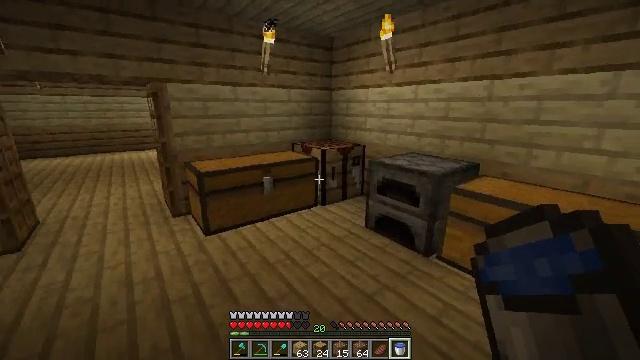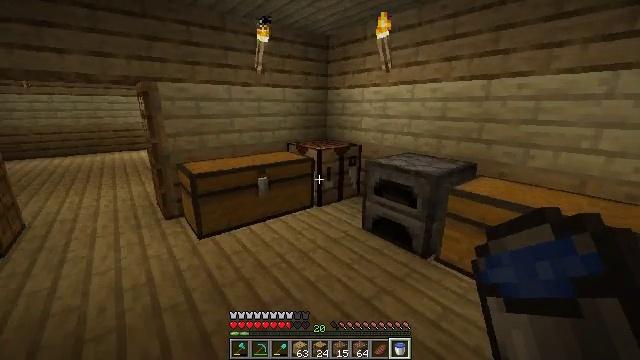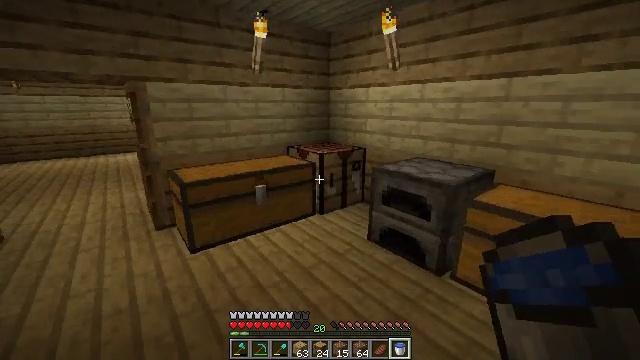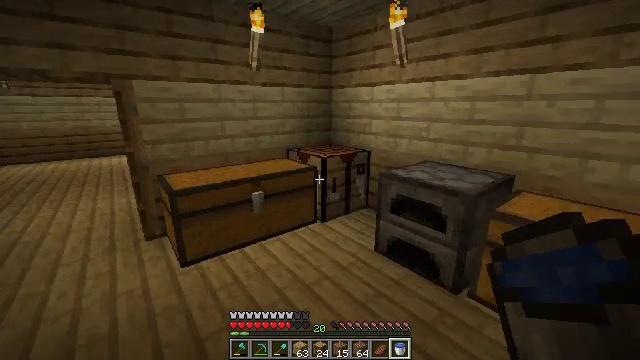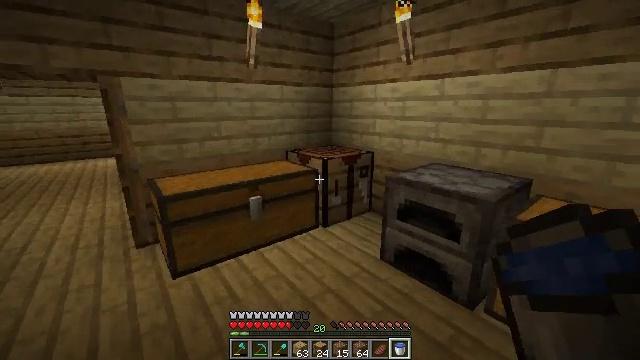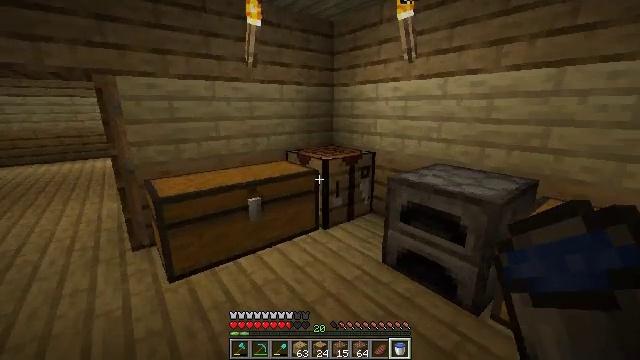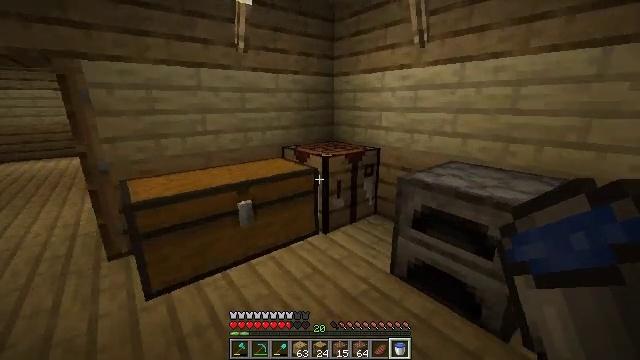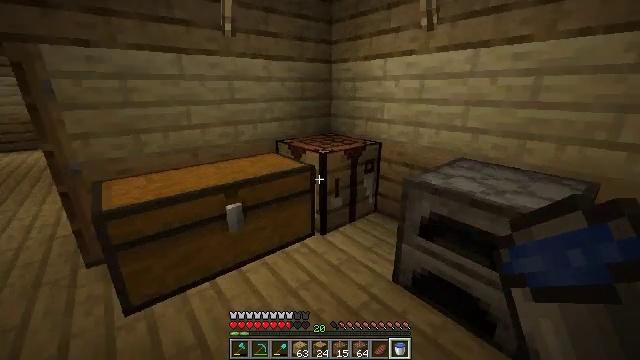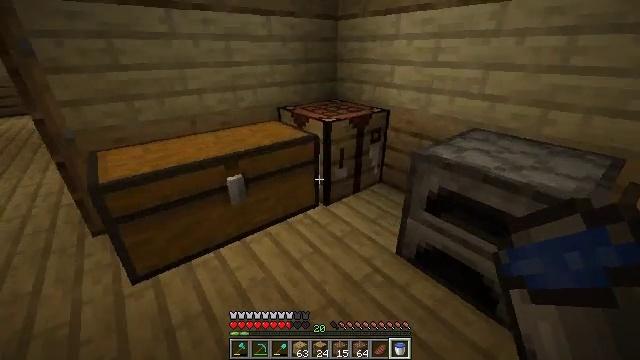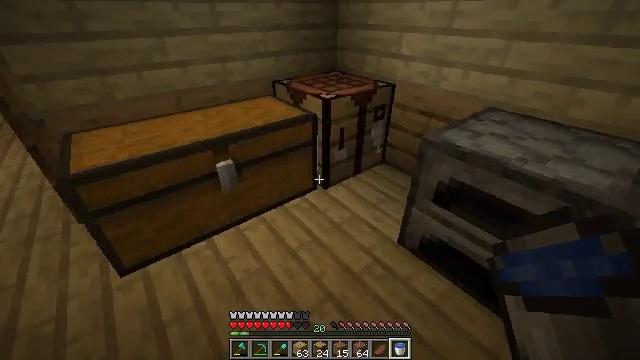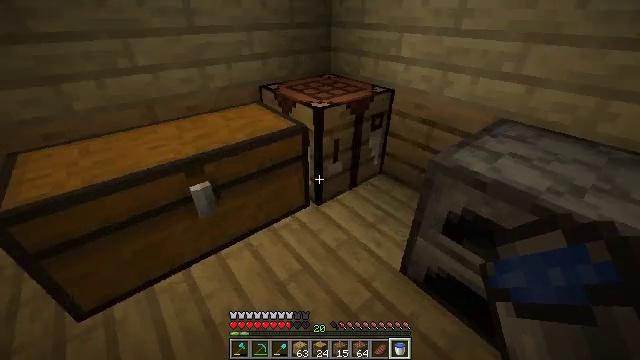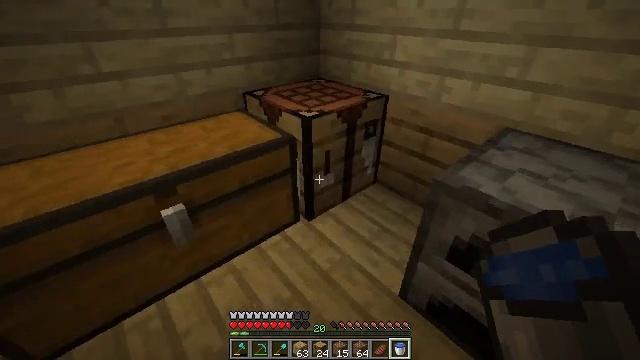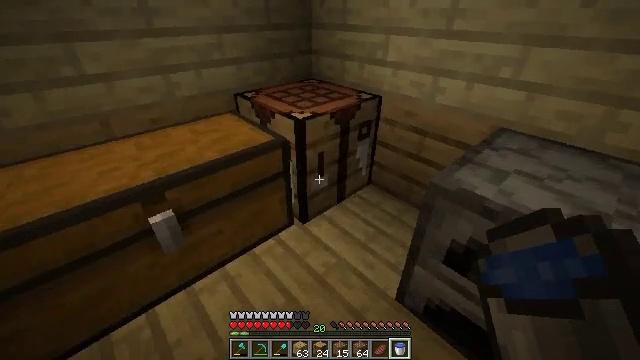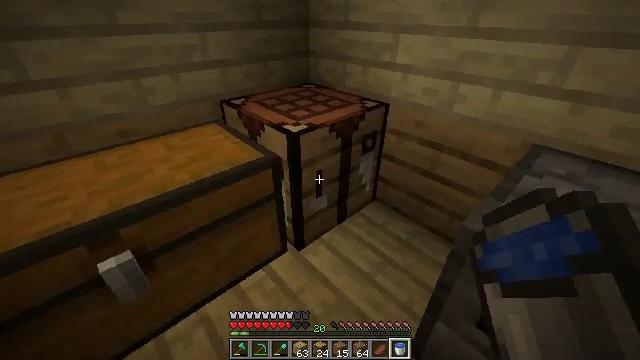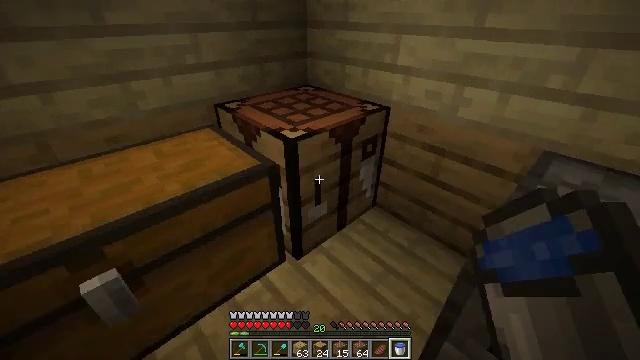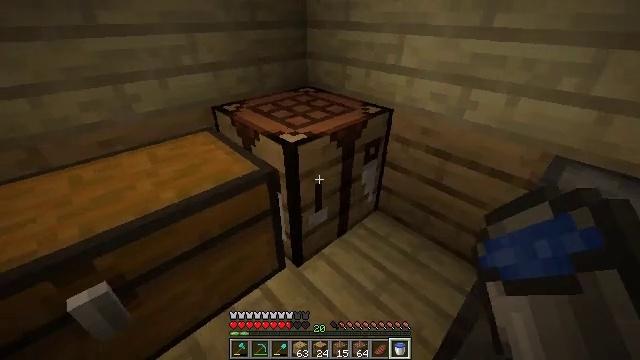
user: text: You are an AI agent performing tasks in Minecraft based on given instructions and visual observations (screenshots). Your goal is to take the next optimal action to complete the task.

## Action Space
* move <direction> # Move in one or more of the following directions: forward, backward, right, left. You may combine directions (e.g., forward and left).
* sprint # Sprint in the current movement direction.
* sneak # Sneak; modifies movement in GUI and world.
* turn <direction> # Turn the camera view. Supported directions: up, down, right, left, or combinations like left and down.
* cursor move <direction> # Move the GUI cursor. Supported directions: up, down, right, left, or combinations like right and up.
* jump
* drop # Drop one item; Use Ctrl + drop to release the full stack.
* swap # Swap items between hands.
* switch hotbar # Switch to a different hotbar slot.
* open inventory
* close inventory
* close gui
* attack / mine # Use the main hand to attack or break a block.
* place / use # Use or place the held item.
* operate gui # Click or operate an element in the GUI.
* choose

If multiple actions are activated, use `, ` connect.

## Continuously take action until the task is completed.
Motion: motion action
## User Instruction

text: Use the crafting table to create a stone hoe.
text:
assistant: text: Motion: move forward, turn right
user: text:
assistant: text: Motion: move forward
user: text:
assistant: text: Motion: move forward
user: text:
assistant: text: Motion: move forward
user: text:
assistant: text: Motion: move forward
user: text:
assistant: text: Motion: move forward, turn down
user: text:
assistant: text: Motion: move forward, turn down
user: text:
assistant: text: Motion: move forward, turn left and down
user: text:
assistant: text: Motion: move forward, turn down
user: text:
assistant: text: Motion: move forward, turn right
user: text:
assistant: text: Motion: move forward, turn right
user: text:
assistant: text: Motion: move forward, turn right
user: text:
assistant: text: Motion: move forward
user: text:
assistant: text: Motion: no_op
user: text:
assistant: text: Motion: no_op
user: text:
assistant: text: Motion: use / place
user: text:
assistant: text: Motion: use / place
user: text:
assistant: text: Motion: use / place
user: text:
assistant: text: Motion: use / place
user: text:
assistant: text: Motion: no_op
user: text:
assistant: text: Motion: open gui
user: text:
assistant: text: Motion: no_op
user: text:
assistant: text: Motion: no_op
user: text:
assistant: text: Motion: no_op
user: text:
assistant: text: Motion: no_op
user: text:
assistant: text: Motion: no_op
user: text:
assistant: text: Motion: cursor move right
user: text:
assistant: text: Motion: no_op
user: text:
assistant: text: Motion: no_op
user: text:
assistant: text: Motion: cursor move down